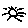
Label: sun